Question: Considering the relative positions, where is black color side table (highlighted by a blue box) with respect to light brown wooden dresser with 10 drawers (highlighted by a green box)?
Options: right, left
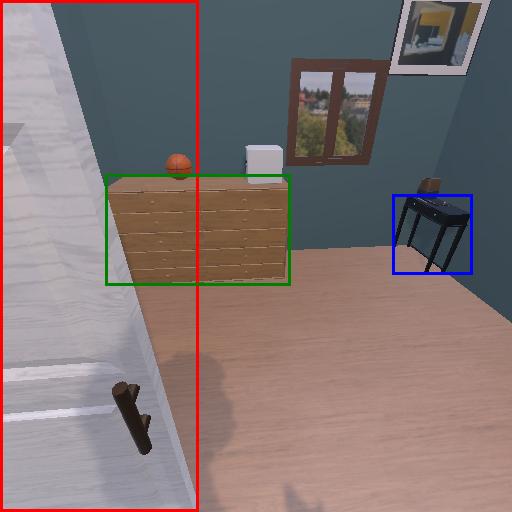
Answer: right